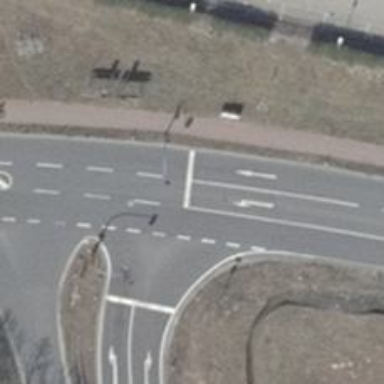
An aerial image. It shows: Secondary road with asphalt surface.